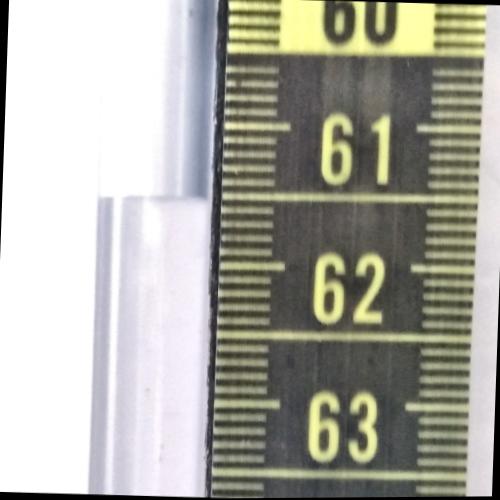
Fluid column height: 61.5 cm